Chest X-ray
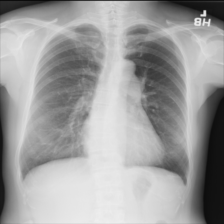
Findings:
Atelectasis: negative
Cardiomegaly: negative
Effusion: negative
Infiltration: negative
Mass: negative
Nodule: negative
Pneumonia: negative
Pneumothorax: negative
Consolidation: negative
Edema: negative
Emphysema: negative
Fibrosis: negative
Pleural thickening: negative
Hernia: negative